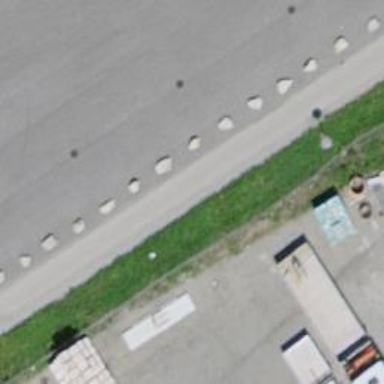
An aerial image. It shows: Block barrier.